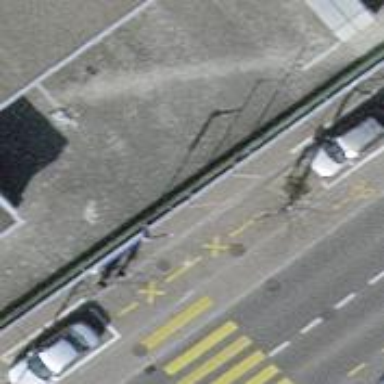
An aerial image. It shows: Flagpole which is man-made.